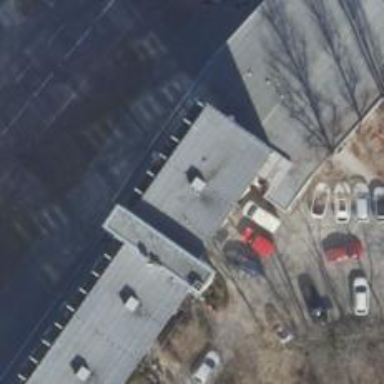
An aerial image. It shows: Healthcare clinic.